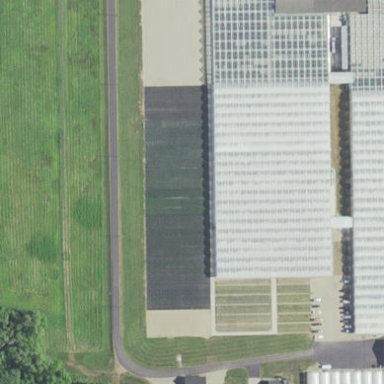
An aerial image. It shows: Area dedicated to greenhouse horticulture.